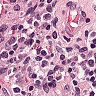
Metastatic tissue present: no